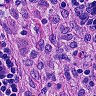
Metastatic tissue present: no